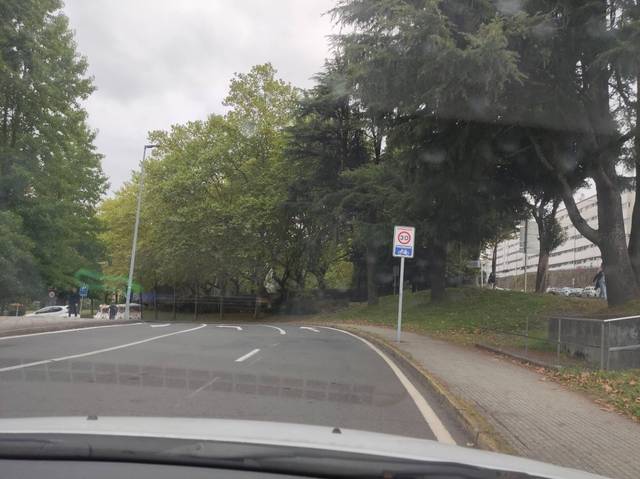
Region: Spain
Coordinates: 42.887, -8.543